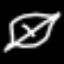
Label: leaf